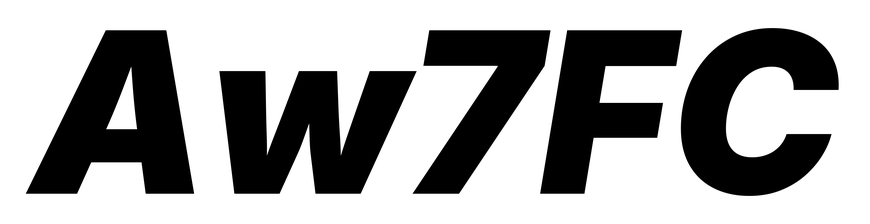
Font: Inter-Italic_Black_Italic